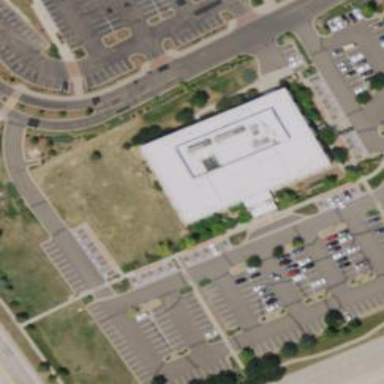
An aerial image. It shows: Parking space is available.